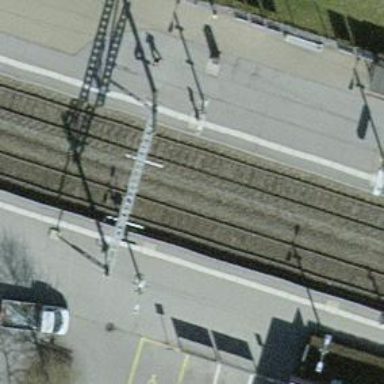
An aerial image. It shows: Single railway track with electrification through contact line.